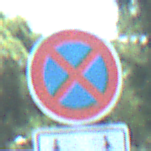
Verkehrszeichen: AbsolutesHalteverbot
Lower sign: CarsharingfahrzeugeFrei
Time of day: Midday
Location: Outdoor (Nature)
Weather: Clear
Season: Summer
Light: Natural